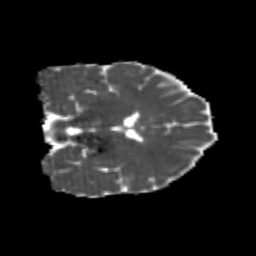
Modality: MD
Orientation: coronal
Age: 20
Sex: female
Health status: healthy
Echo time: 0.074 s